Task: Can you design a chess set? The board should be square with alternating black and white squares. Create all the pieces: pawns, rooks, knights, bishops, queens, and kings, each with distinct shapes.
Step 5306:
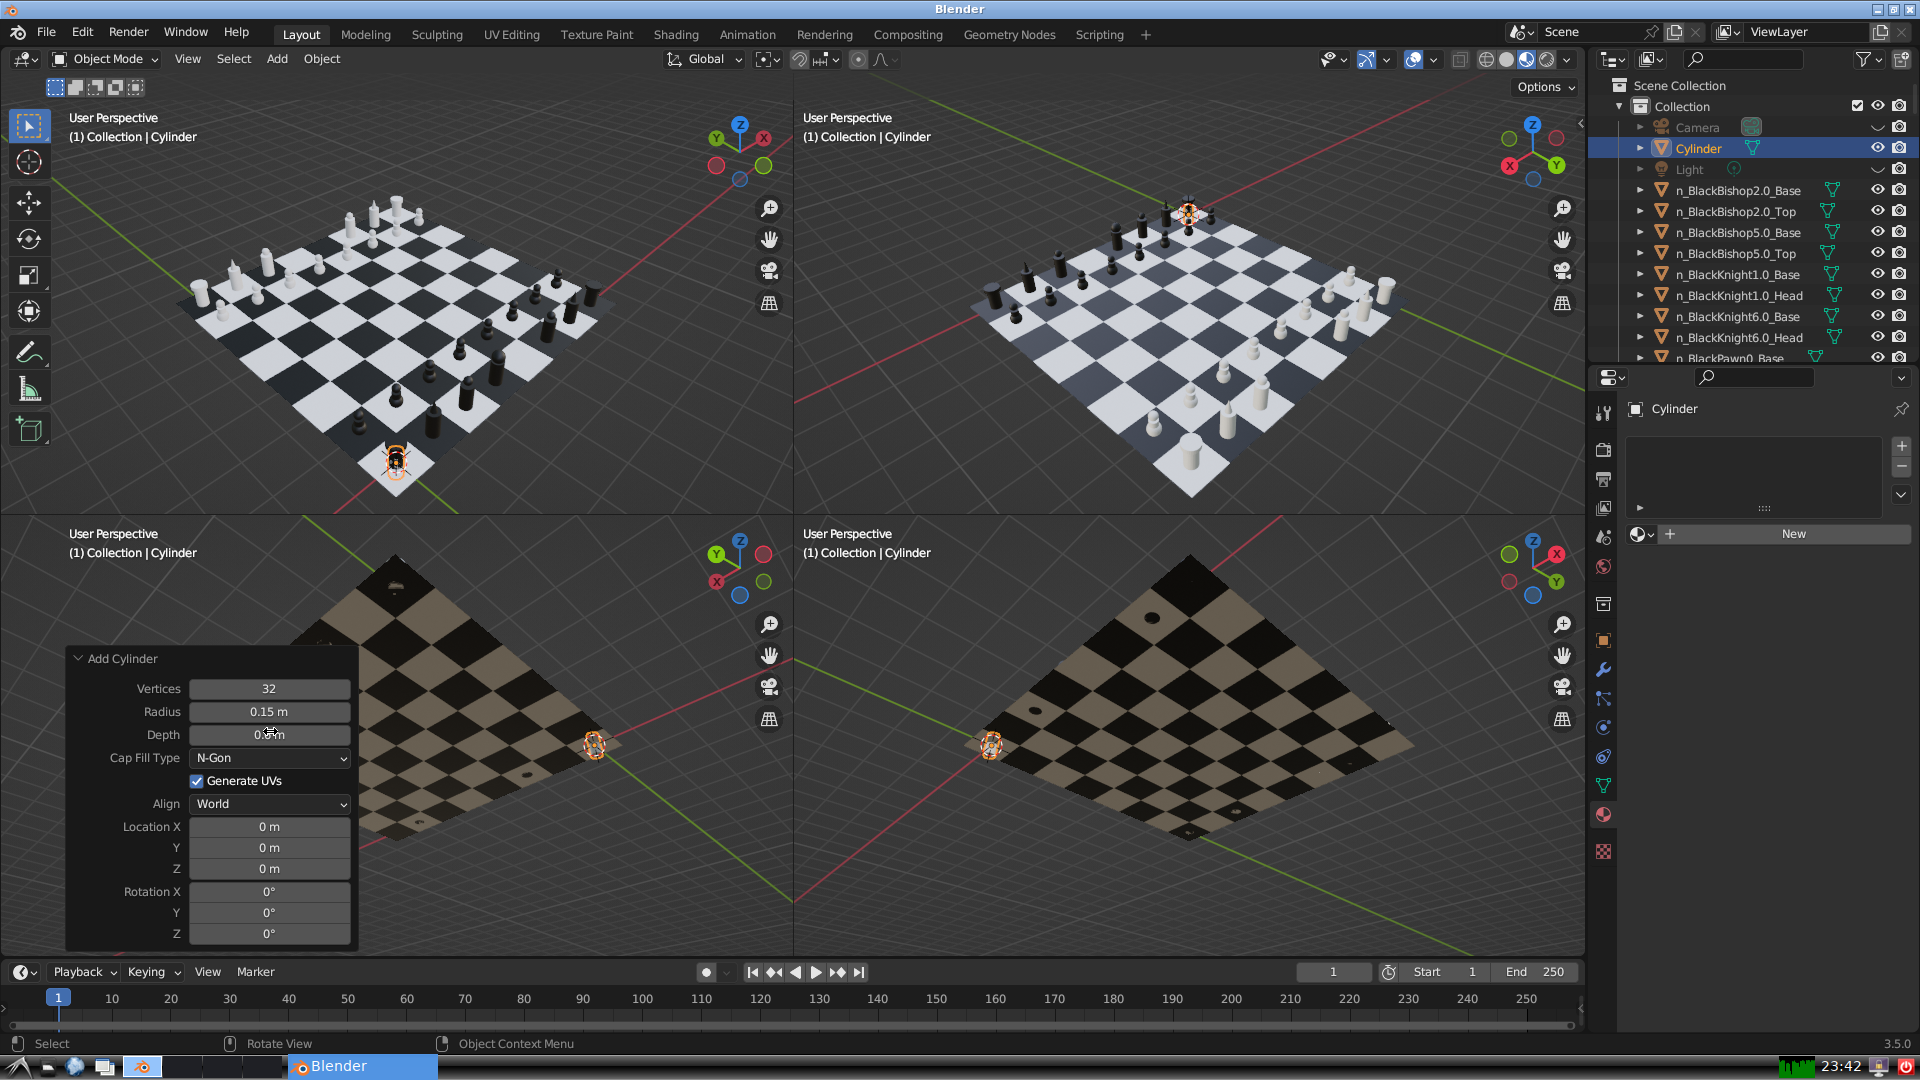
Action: {"mouse_move": [270, 824]}